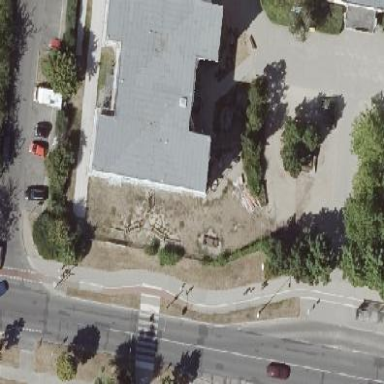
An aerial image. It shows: School building with flat roof.